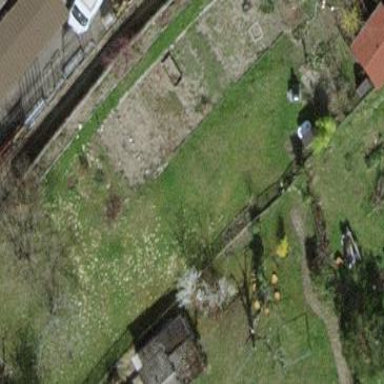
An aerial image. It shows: Garden surrounded by fence.